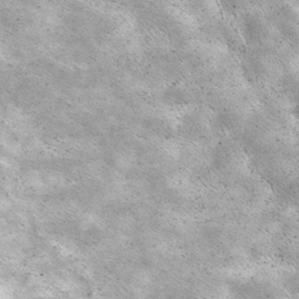
Label: non_frost